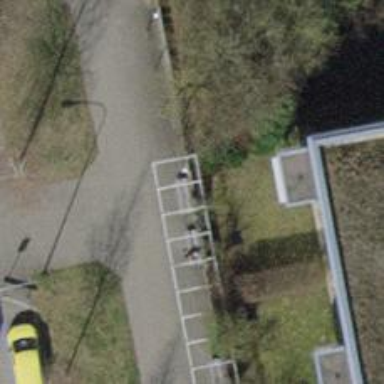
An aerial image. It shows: Brown bench in the vicinity.